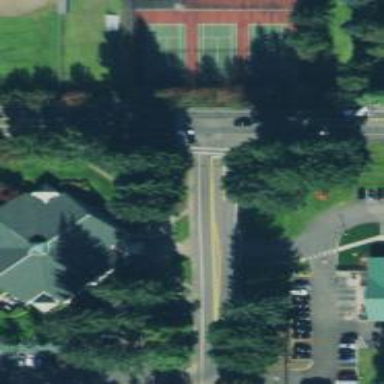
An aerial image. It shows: Footway along the road.